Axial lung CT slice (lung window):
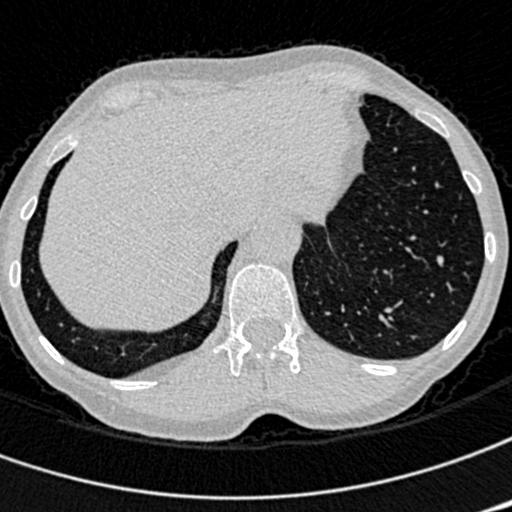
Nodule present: no